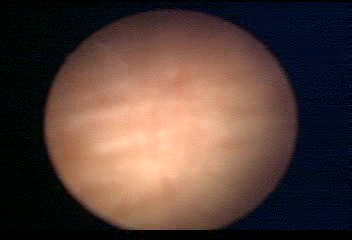
Modality: WLC
Class: Normal mucosa
Bladder cancer association: No